Question: I'm running Visual Studio 2005 for the first time on my new machine (an HP thin client accessing a virtual machine over their <URL>. When execution halts on an exception, the text for that line appears as below. It appears that it can't find the characters in some font variant or something, but I can't figure it out.
I tried changing the font from Courier New to other ones, and it made no difference. This same character showed up in that alternate font. I wasn't even sure what to try searching for on here or Google with this one.
I'm seeing this in various other places in my code, even at design-time. It definitely appears linked to some specific font attribute, though I haven't been able to tell which.
I'm not sure whether this is surprising or not, but copying and pasting the question marks into another application works as though there's no problem.
On the same machine, Visual Studio 2008 behaves as expected (that is to say, normally). To provide additional details on VS2005, I'm running version 8.0.5727.42.

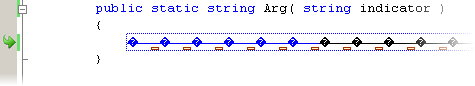
Answer: Updating to <URL> fixed this bug. Our default installation is an outdated version.